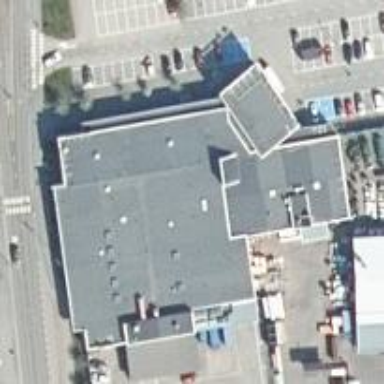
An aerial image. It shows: Supermarket building.